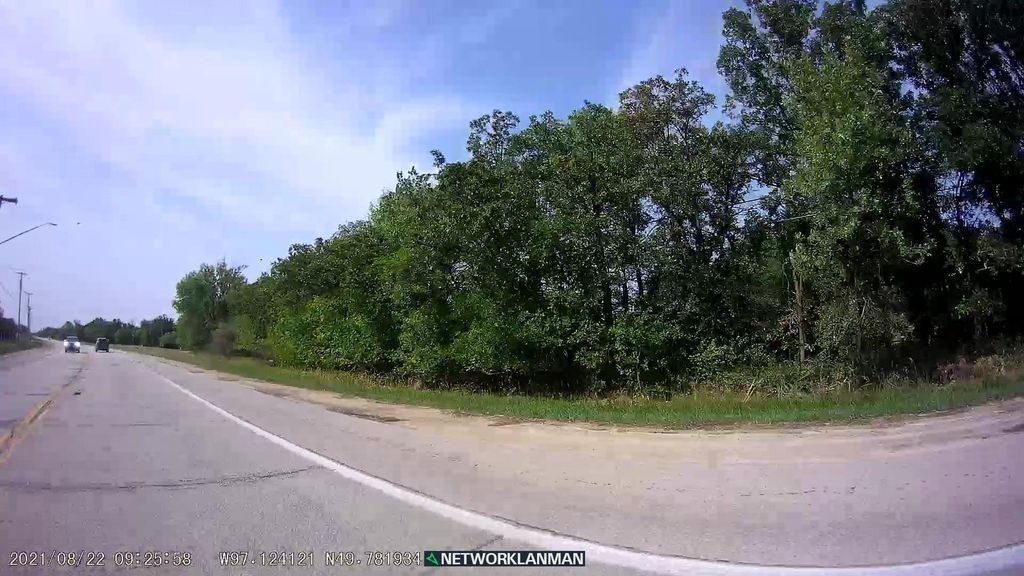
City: winnipeg